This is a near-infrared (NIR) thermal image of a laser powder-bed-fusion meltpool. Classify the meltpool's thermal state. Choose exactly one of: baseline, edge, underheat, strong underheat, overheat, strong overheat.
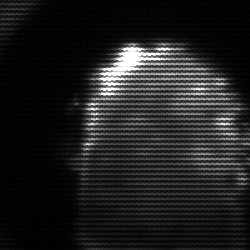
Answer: baseline